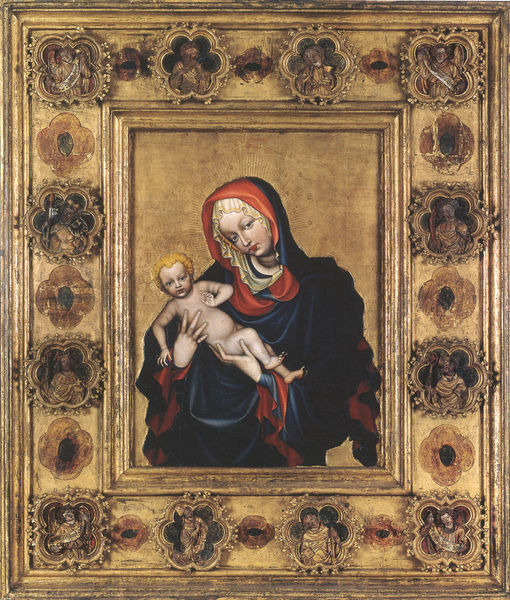
Titel: Jungfrau mit Kind
Institution: Prag, Metropolitni Kapitula
Schlagwörter: blau, gemälde, nackt, finger, frau, mund, nase, blüten, rot, schleier, blond, augen, halten, rahmen, tragen, bild, goldrahmen, hände, kirche, gold, kutte, mantel, kind, mutter, lippen, engel, baby, stuck, froh, strahlen, heiligenschein, christus, jesus, heilige, maria, madonna, mutter gottes, christentum, säugling, erlöser, glücklich, gottesmutter, jesuskind, katholizismus, apostel, glorie, byzanz, jesukind, götzen, heilige maria, heilige jungfrau, fassetten, hilioge maria